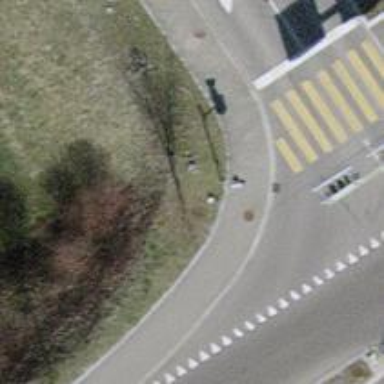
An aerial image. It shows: Sidewalk.